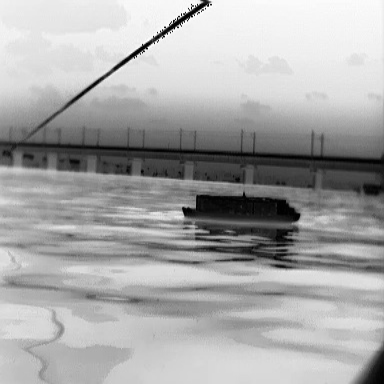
There is a fishing_boat in the infrared image.